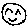
Label: smiley face